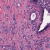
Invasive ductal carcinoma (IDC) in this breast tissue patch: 1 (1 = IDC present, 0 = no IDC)